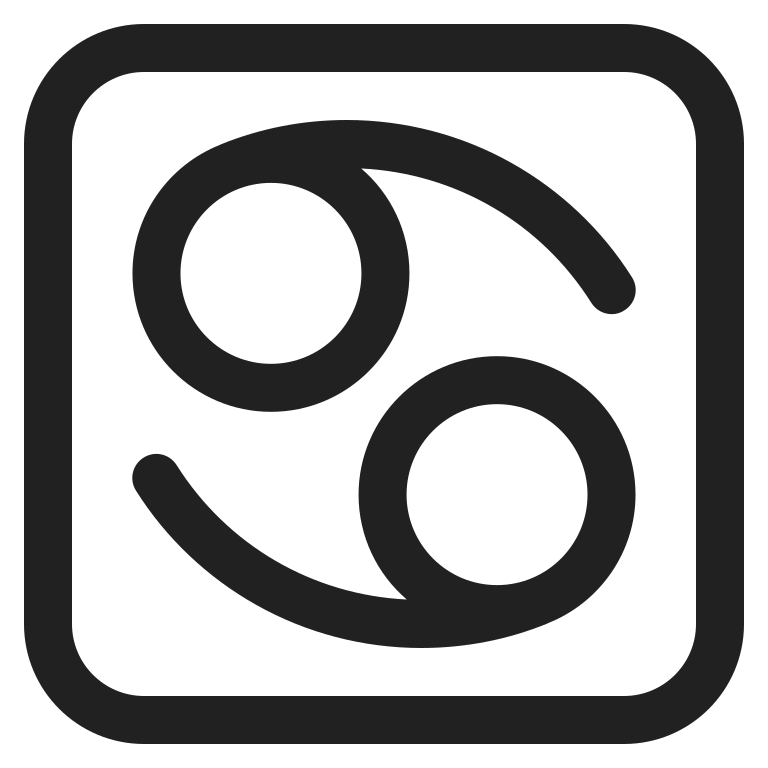
cancer high contrast